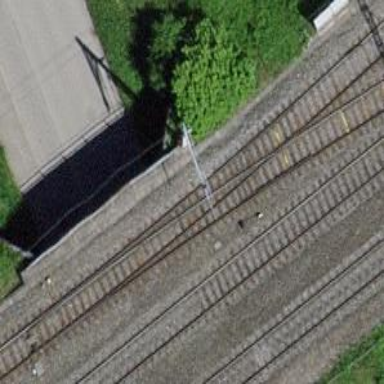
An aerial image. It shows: Railway switch.